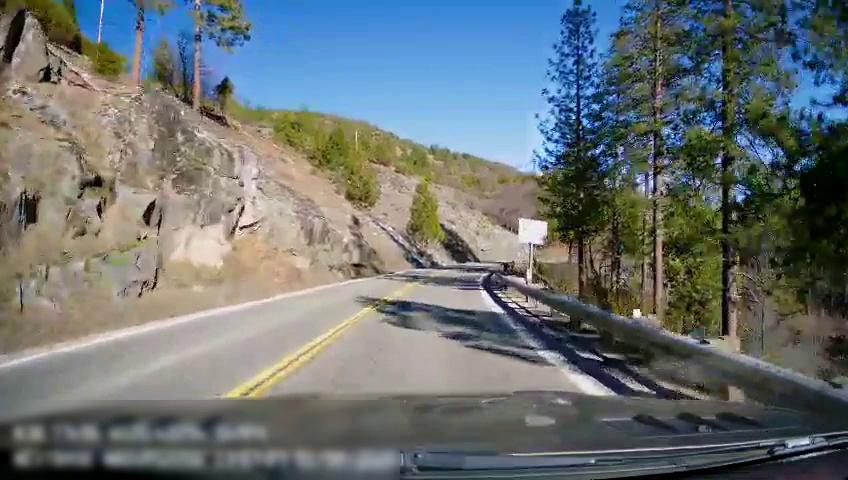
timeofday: Day
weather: Sunny
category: Drivable Space
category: Drivable Space
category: Lanes | Opposite Lane
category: Lanes | Current Lane
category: Lanes | Opposite Lane
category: Lanes | Current Lane